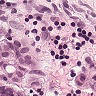
Metastatic tissue present: yes